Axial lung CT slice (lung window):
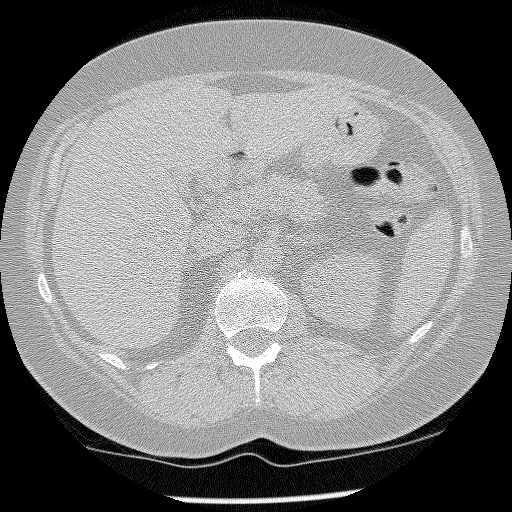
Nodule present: no